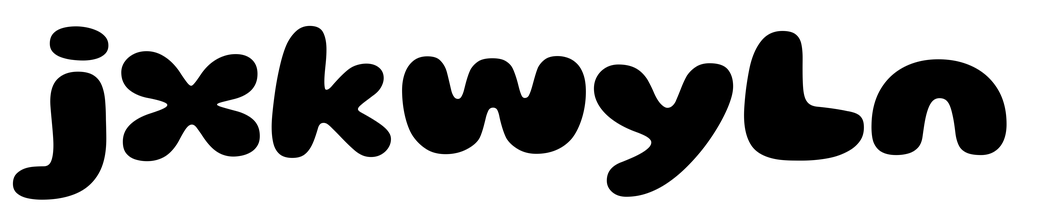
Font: Gluten_ExtraBold